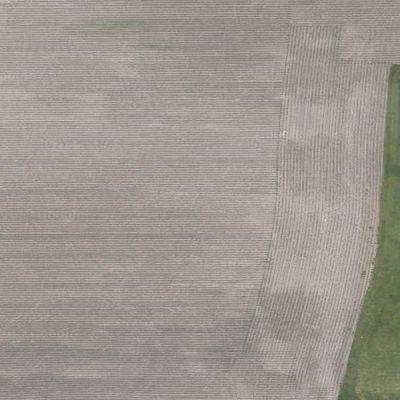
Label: Field